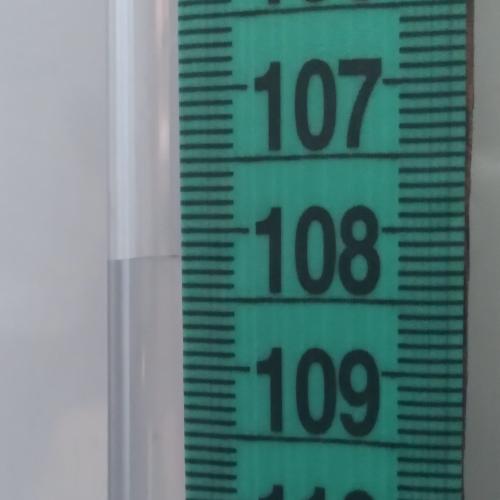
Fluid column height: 108.2 cm